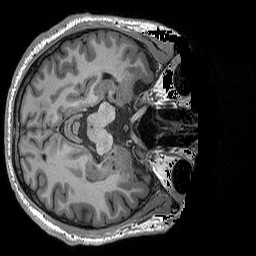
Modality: T1w
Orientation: axial
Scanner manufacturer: siemens
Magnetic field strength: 3 T
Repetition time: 2.3 s
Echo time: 0.00298 s